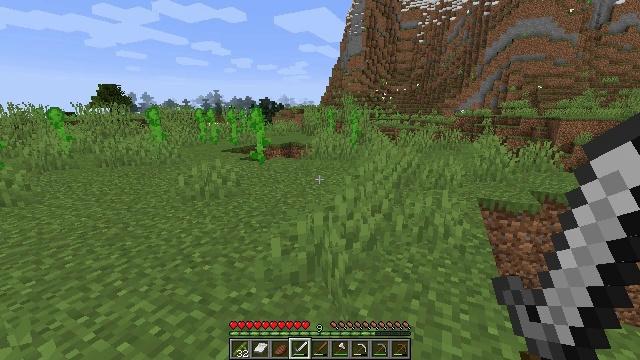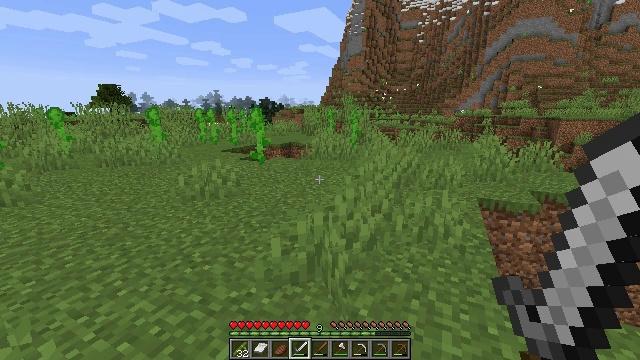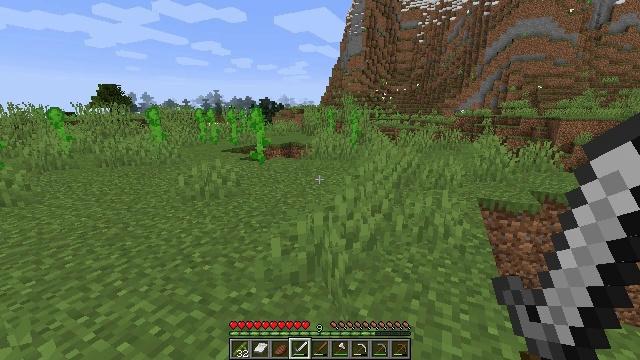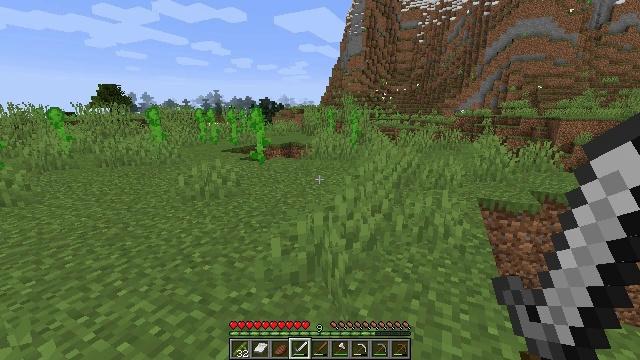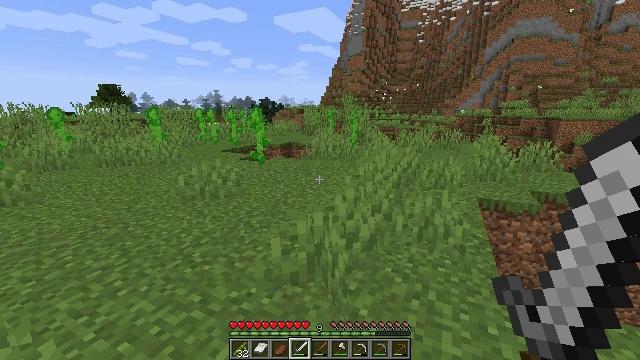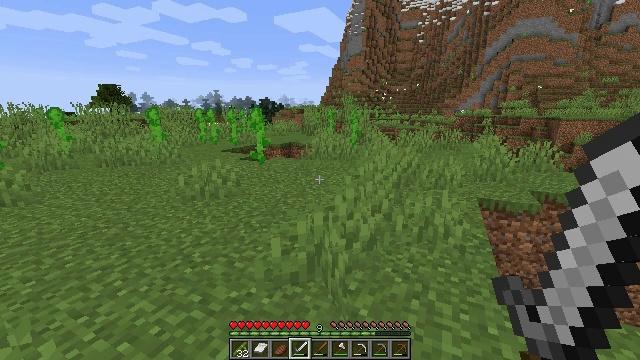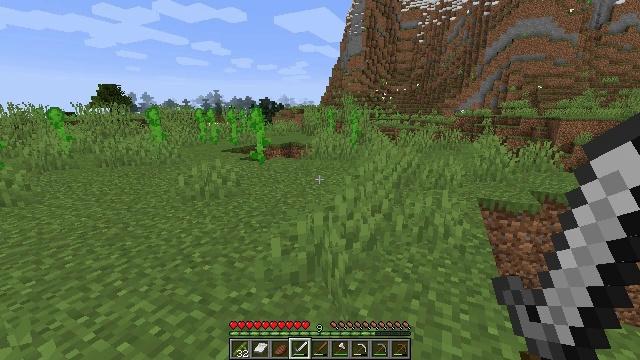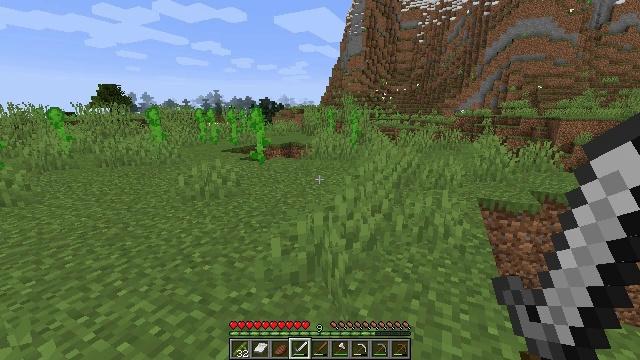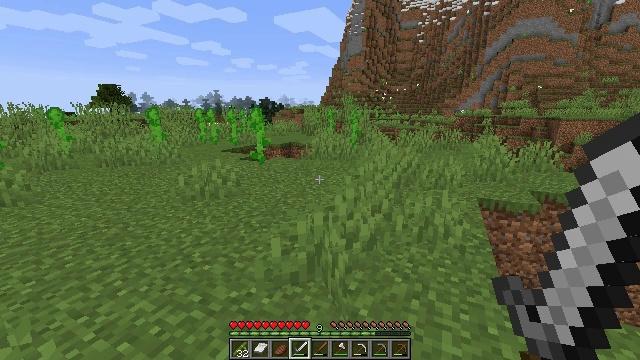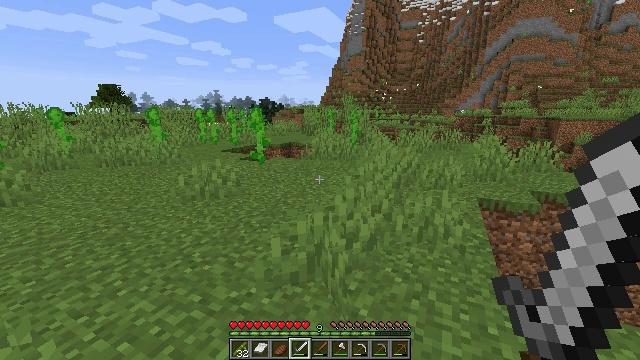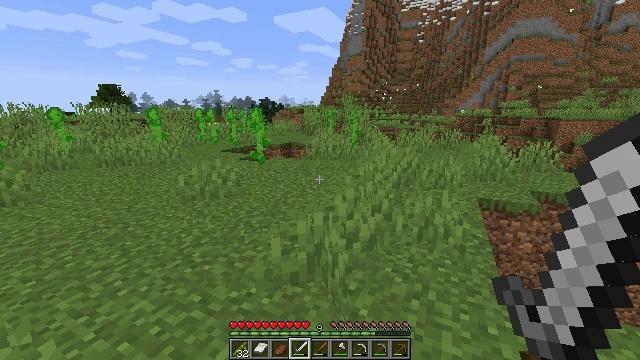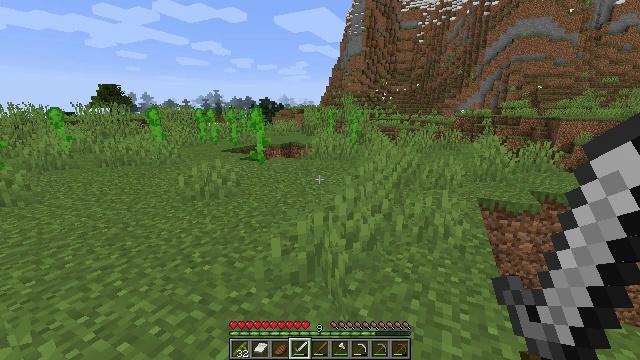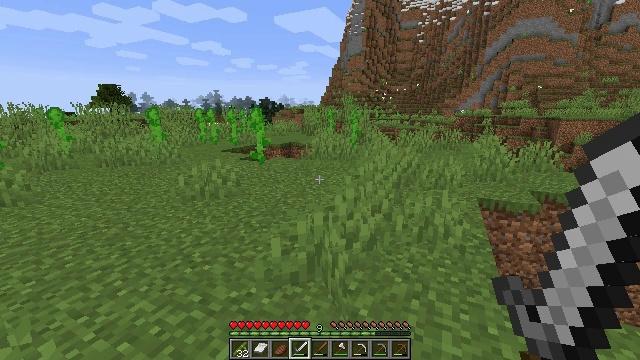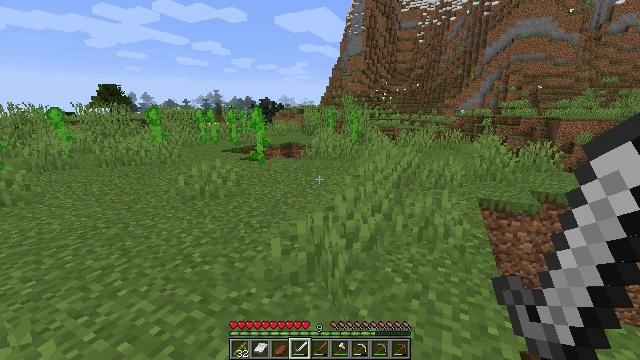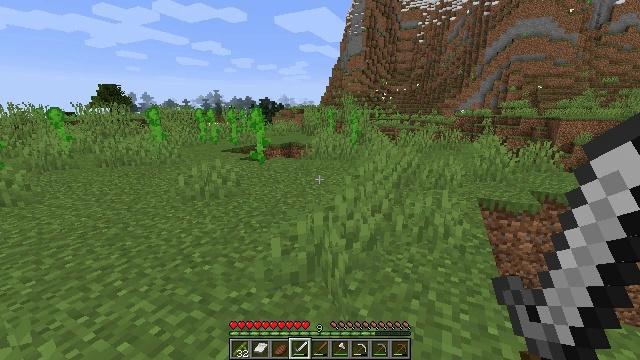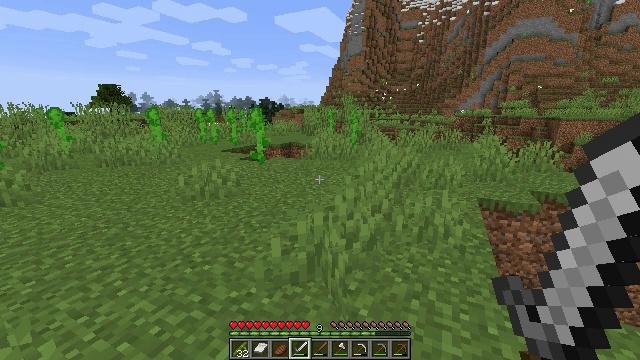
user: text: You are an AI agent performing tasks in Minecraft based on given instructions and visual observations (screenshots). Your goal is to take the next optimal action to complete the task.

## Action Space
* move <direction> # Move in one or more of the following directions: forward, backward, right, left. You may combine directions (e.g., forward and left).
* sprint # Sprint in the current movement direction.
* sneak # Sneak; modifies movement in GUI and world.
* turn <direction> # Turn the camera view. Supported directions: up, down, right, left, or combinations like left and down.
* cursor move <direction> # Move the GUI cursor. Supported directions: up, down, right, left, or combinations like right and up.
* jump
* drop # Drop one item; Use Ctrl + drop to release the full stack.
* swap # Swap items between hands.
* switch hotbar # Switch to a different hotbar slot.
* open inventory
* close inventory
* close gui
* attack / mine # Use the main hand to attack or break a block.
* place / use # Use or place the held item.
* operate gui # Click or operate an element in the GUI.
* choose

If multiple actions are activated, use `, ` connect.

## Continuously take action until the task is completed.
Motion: motion action
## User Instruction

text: Clear the sweet berry bush to collect the sweet berries.
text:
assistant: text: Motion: no_op
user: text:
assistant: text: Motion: no_op
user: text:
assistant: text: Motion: no_op
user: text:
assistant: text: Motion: no_op
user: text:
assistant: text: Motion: no_op
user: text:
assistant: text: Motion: no_op
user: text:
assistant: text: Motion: no_op
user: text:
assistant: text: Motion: no_op
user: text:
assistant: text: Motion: no_op
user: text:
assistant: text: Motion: no_op
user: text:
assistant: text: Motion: no_op
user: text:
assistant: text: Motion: no_op
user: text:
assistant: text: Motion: no_op
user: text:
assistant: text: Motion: no_op
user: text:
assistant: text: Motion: no_op
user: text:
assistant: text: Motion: no_op
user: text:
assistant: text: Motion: no_op
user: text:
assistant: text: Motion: no_op
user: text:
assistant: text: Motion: no_op
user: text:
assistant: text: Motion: no_op
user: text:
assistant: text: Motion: no_op
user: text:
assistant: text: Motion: no_op
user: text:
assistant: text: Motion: no_op
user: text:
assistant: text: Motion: no_op
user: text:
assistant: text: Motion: no_op
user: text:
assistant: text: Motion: no_op
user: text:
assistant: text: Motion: no_op
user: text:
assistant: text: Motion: no_op
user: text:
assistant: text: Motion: no_op
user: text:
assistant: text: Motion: no_op